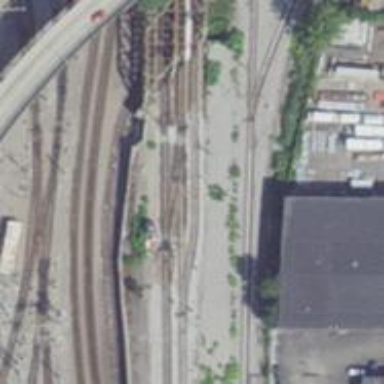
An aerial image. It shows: Railway siding for service.